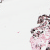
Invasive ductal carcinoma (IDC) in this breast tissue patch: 0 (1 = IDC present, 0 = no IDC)